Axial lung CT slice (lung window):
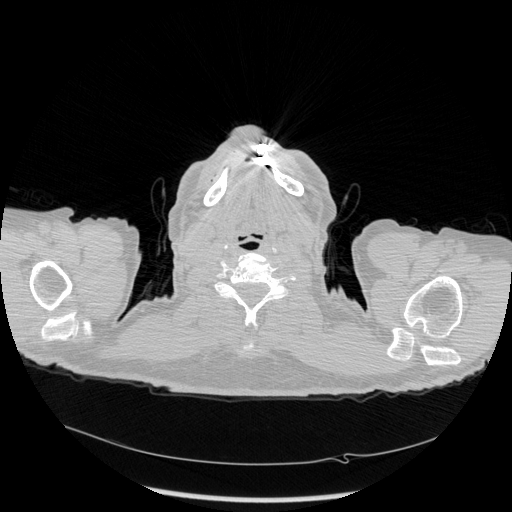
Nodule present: no